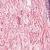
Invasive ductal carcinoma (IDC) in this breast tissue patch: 0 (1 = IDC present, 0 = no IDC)